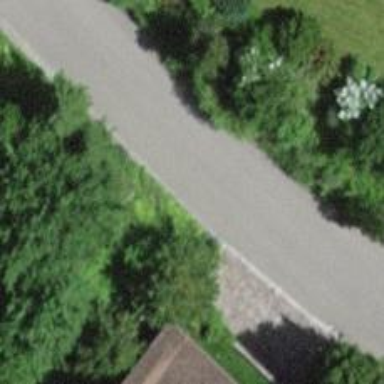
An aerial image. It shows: Residential road.